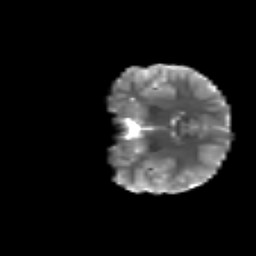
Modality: T2w
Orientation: coronal
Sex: male
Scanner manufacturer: siemens
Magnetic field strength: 3 T
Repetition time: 5 s
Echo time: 0.071 s